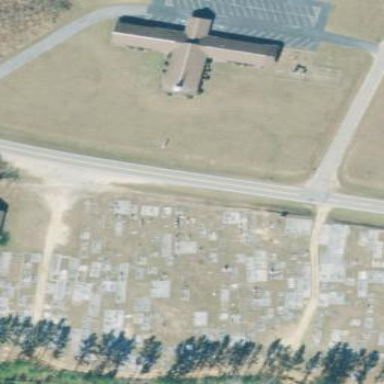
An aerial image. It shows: Cemetery.